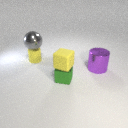
small yellow rubber cylinder behind small green metal cube